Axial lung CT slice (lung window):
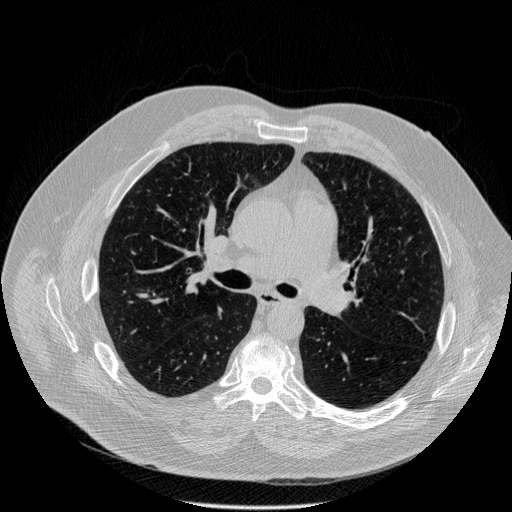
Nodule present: no